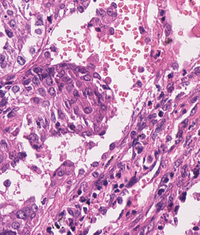
Tumor epithelial tissue: yes
Tumor-associated stroma tissue: yes
Normal tissue: no